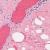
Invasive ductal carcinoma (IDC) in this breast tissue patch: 0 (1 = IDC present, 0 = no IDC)